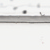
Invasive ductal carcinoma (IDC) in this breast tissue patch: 0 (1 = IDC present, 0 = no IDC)